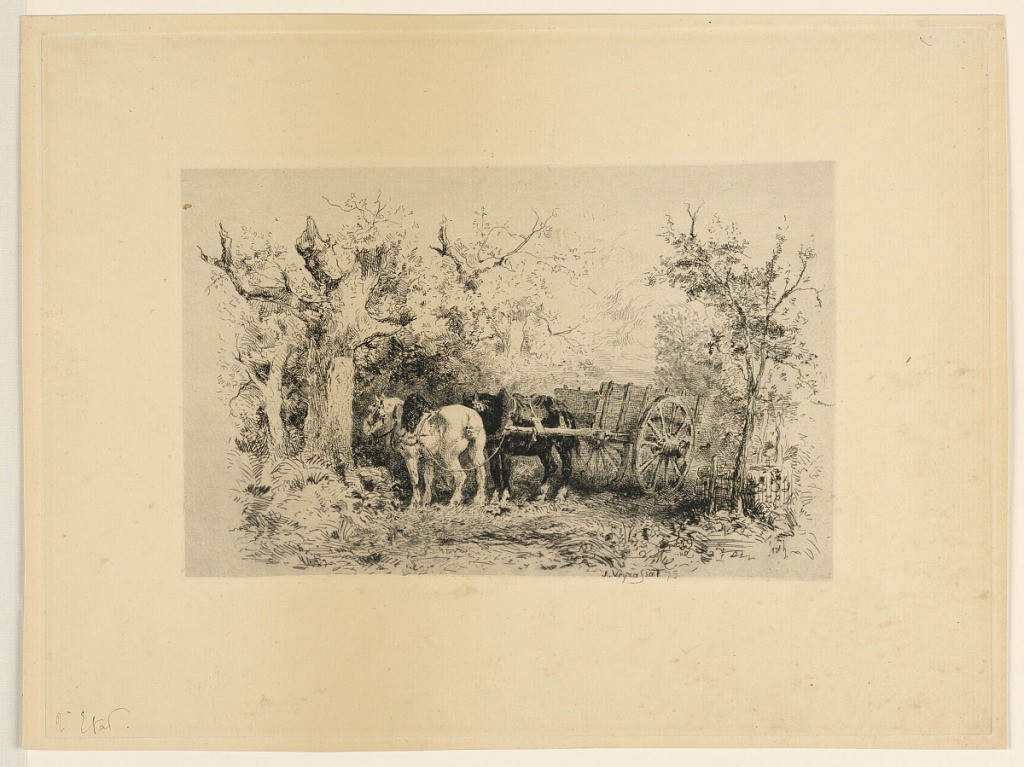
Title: In the Woods
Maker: Jules Jacques Veyrassat, French, 1828 - 1893
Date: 1873
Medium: Etching on paper
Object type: Print
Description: Two horses (black and white) with a carriage on a forest road. In side view facing to left. Inscribed, lower right: "J. Veyrassat 73".